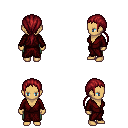
a pixel art fantasy rpg character, female body template, human, tanned skin, red robe, teal pants, brunette ponytail hairstyle, four views (front, back, left, right), 2x2 character sprite sheet, small pixel art, hard edges, no anti-aliasing